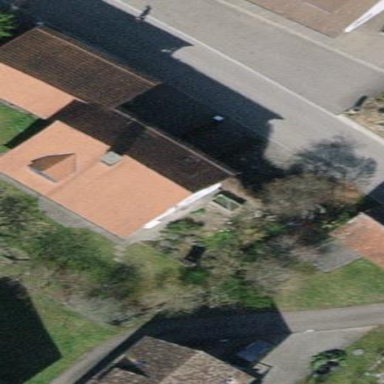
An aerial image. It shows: Detached building with gabled roof.